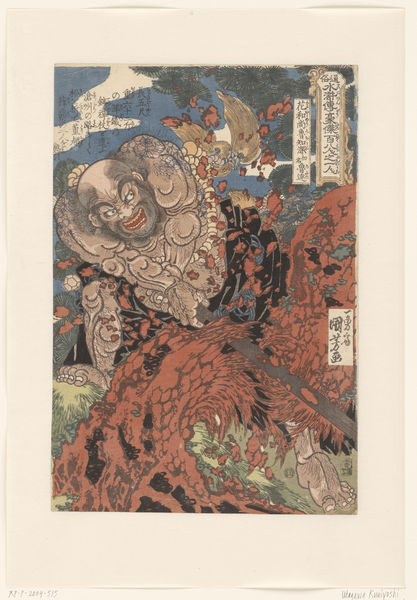
Titel: Kwaosho Rochishin, een boomstronk doormidden hakkend.
Künstler: Utagawa Kuniyoshi
Standort: Amsterdam
Institution: Rijksmuseum
Schlagwörter: dämon